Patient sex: F
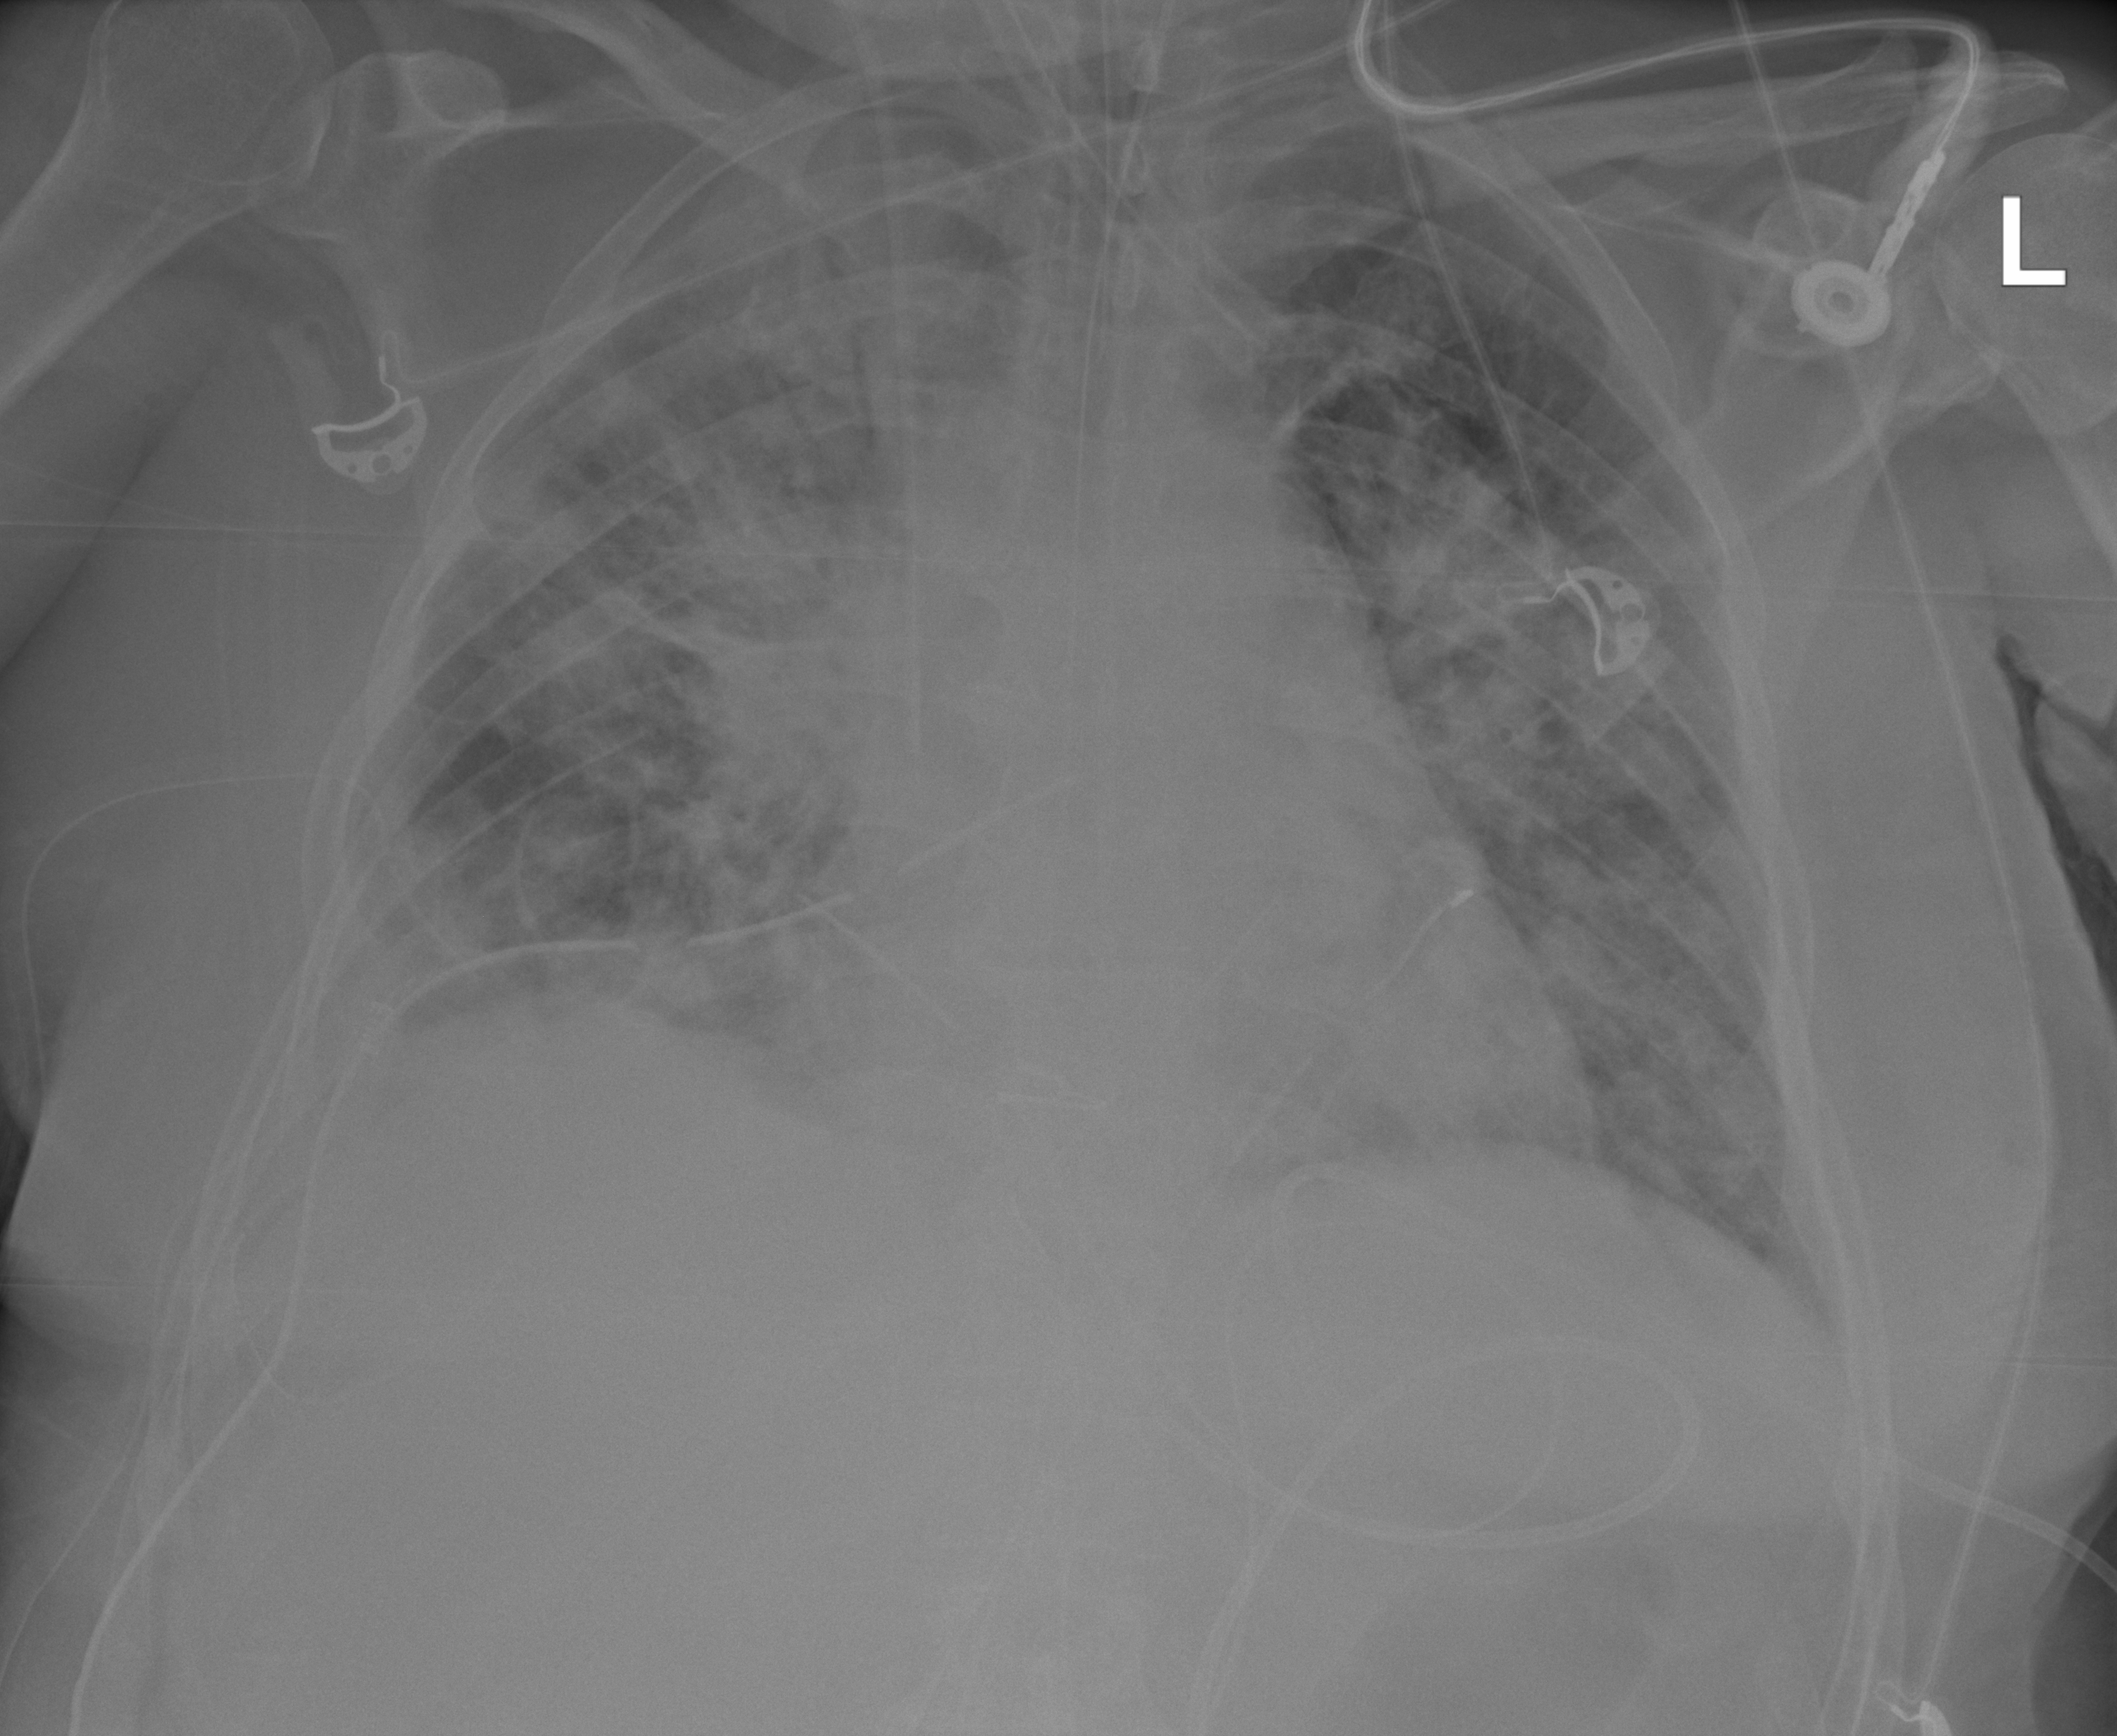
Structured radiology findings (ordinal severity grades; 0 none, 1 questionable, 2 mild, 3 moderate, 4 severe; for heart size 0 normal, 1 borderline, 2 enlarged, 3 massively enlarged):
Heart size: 2
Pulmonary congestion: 3
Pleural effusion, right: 2
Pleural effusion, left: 0
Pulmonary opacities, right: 3
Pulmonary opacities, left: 2
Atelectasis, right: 3
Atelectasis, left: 3